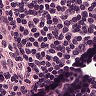
Metastatic tissue present: no